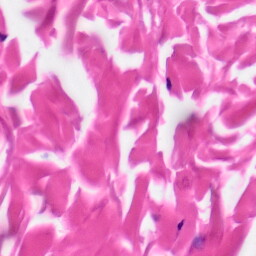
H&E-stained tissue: Skin